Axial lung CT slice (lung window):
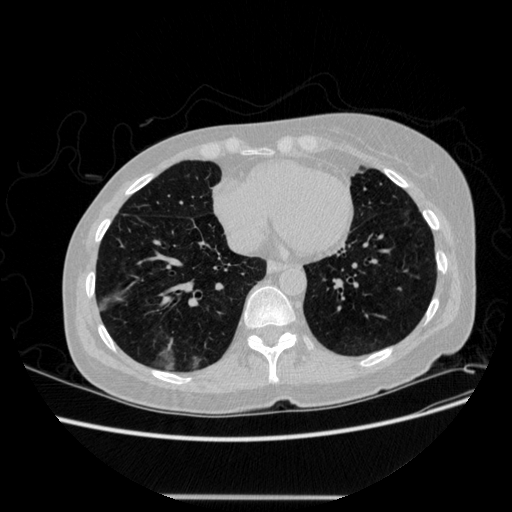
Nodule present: no